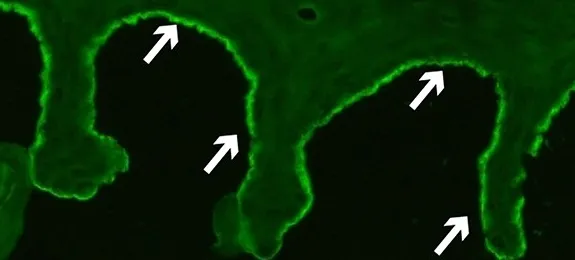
Routine laboratory diagnostic with. Deposition of IgG (indicated by arrows) at the epidermal side of human split skin.
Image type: pathology (immunostaining)